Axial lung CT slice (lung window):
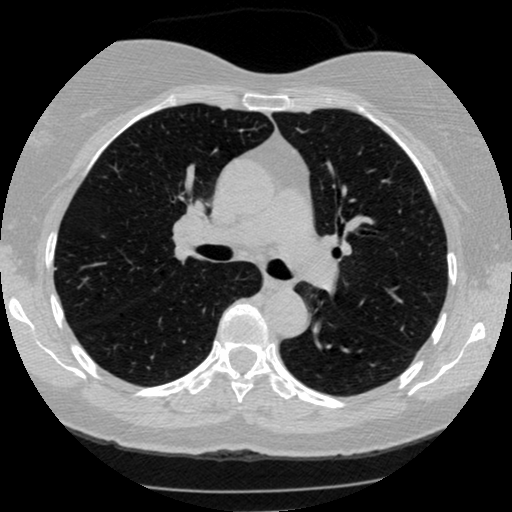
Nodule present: no